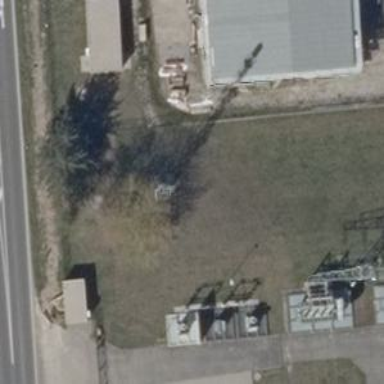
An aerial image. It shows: Mast tower used for communication.